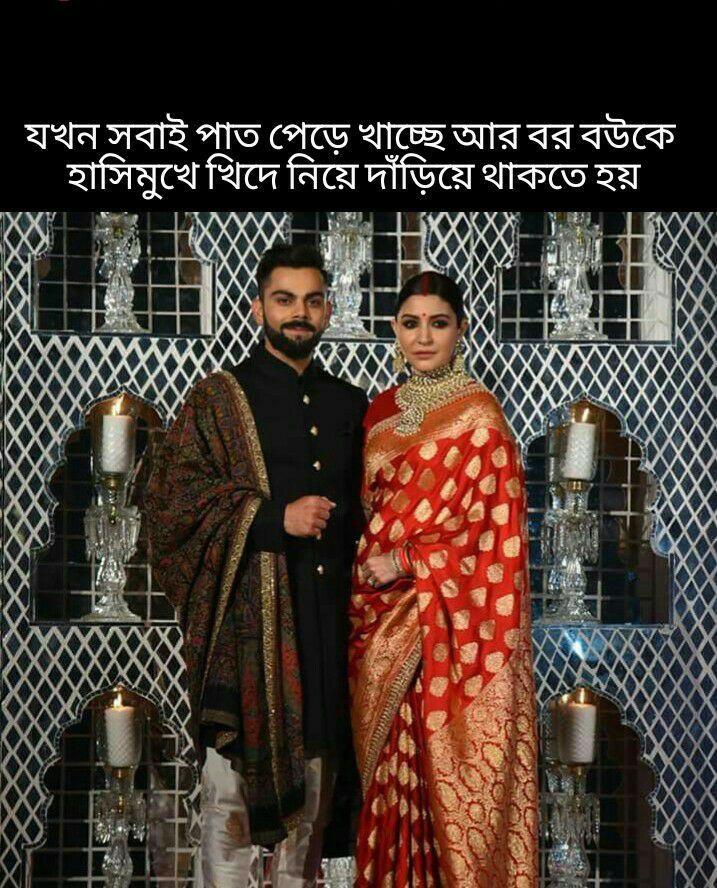
Text: যখন সবাই পেট পেড়ে খাচ্ছে এবং বডড় বৌকে হাসিমুখে খিদে নিয়ে দাড়িয়ে থাকতে হয়।
Label: Non Hate